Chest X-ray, PA view. Patient: 34 years old, sex M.
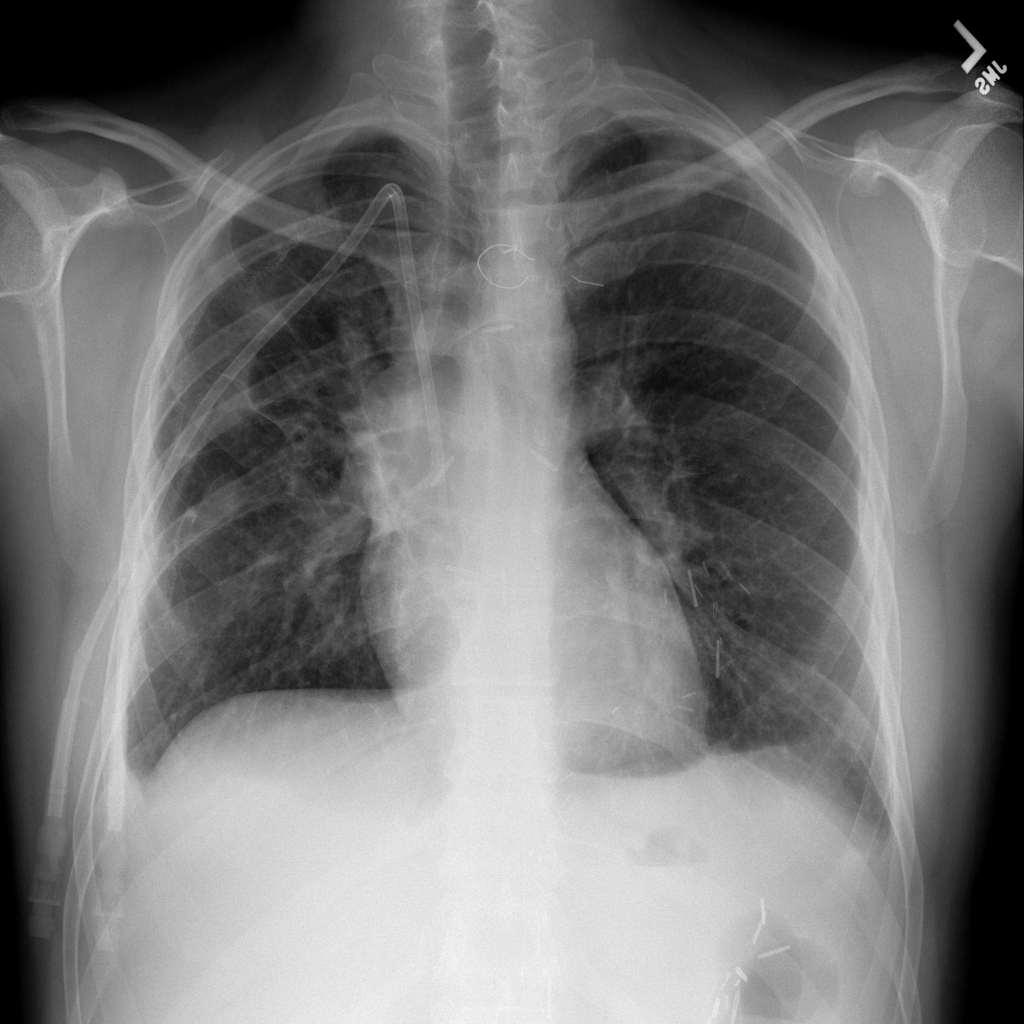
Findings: No Finding